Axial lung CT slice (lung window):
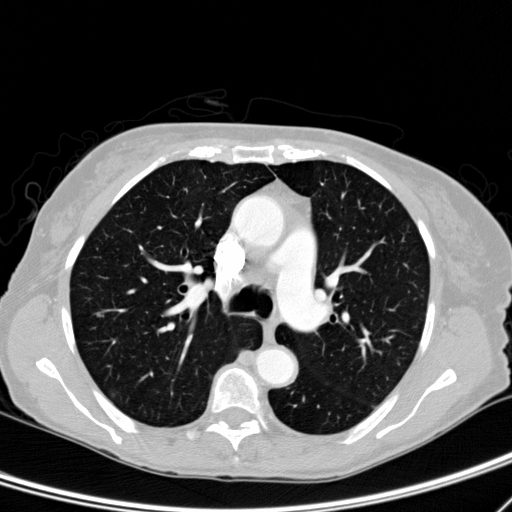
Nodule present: yes
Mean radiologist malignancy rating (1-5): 1